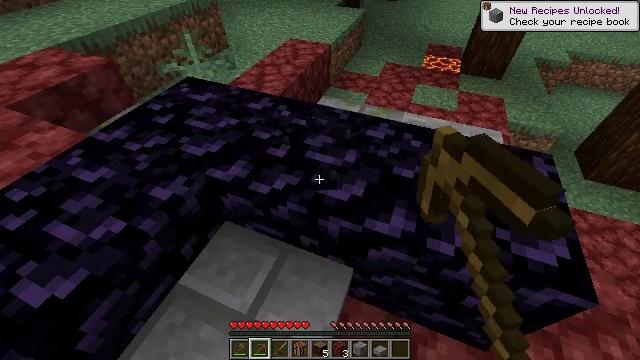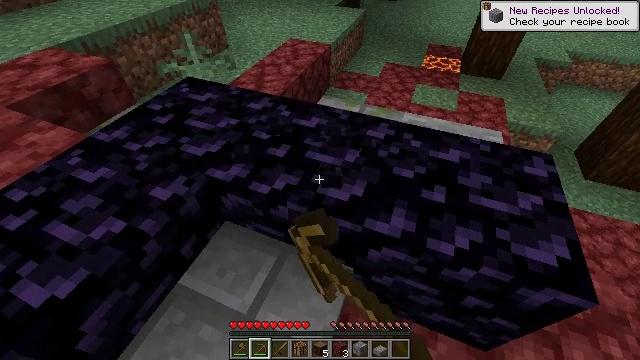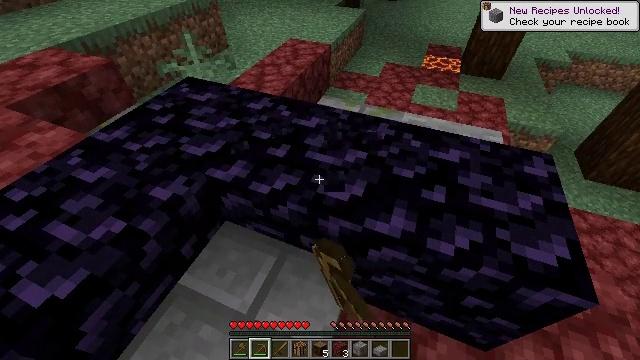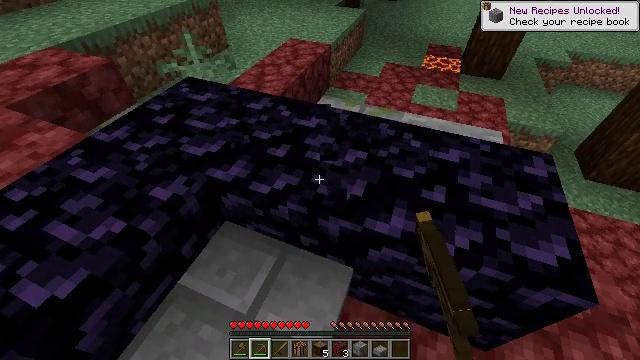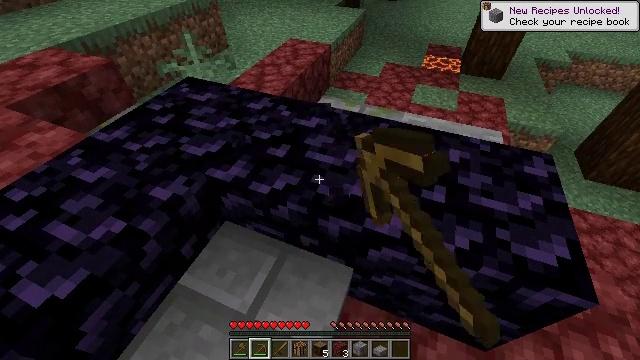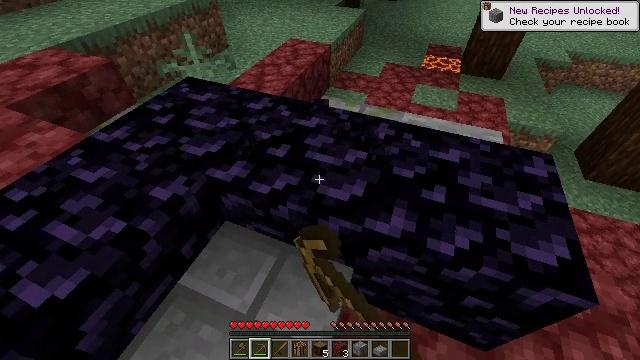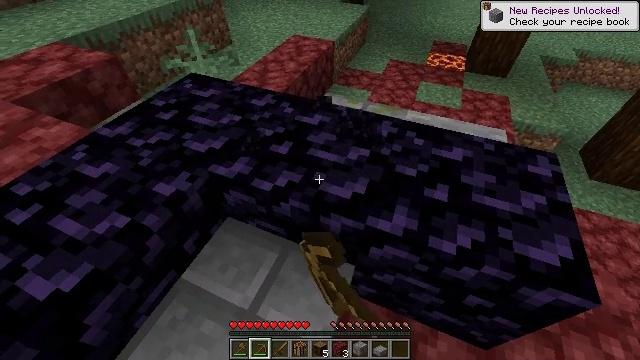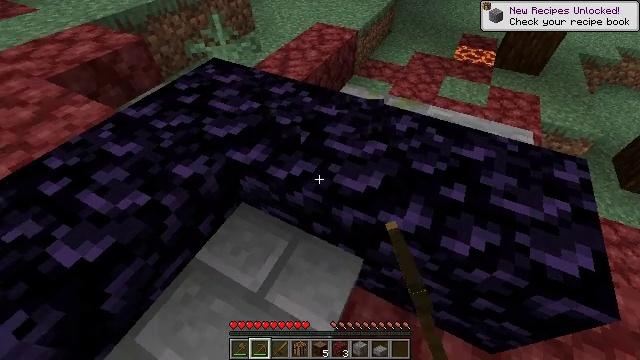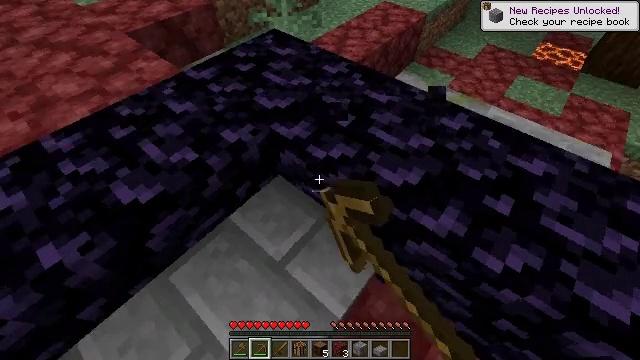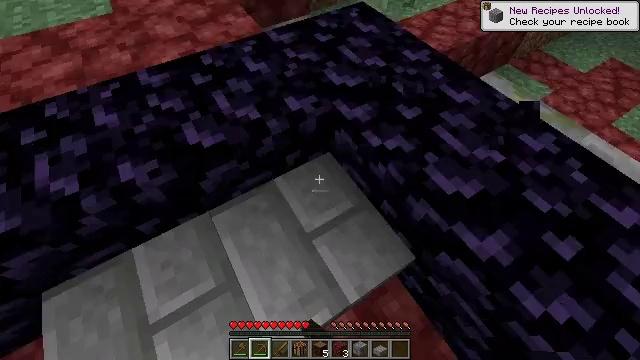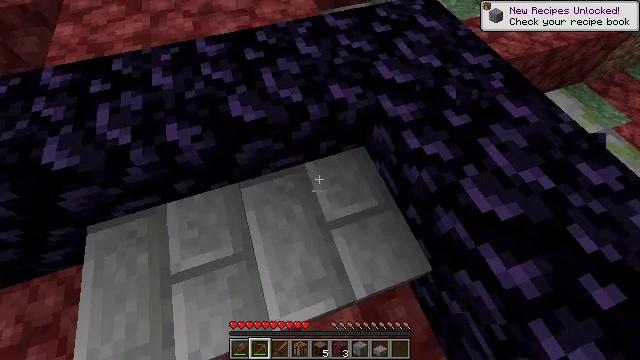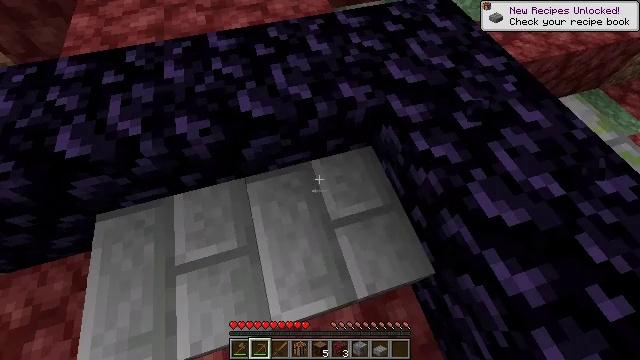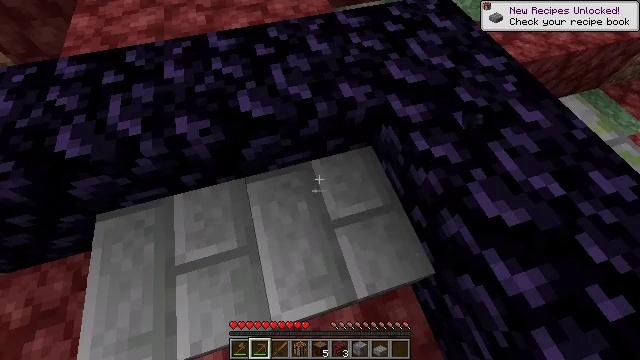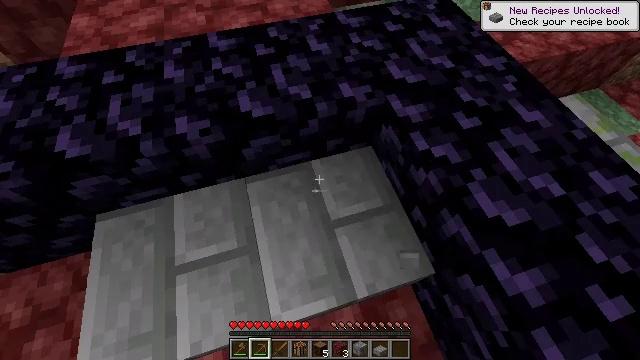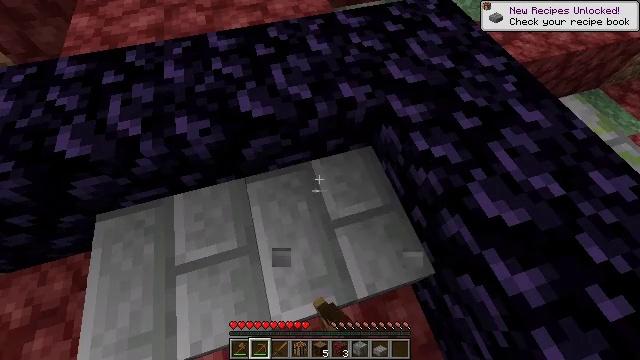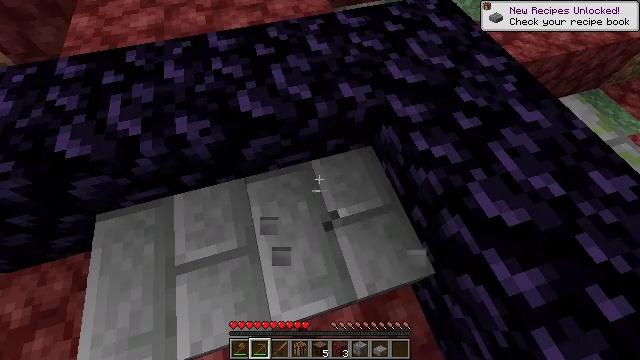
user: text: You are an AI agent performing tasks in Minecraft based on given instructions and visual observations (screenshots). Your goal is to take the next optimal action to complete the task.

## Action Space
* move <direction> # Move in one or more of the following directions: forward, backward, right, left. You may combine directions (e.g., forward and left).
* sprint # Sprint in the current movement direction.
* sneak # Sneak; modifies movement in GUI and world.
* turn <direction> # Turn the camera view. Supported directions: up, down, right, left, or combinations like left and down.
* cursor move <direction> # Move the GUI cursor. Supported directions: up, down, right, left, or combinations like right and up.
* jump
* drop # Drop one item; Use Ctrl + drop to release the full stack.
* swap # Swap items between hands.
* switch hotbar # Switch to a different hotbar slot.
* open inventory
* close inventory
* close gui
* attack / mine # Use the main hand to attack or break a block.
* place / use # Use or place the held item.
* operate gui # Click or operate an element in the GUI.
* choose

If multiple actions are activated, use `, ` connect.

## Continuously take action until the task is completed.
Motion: motion action
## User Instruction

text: Gather the stone brick slab for your inventory.
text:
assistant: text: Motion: attack / mine
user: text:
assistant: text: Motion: attack / mine
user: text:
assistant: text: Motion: attack / mine
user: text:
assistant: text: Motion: attack / mine
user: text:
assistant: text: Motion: attack / mine
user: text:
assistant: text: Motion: attack / mine
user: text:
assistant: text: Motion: turn left and down, attack / mine
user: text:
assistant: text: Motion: turn left and down
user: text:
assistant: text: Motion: turn left and down
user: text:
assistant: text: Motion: turn left and down
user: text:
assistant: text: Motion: turn left
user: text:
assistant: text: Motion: no_op
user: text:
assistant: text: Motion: attack / mine
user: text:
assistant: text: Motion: attack / mine
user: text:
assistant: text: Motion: attack / mine
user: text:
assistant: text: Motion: attack / mine
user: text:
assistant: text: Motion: attack / mine
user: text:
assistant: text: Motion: attack / mine
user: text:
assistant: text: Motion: attack / mine
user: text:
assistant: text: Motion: attack / mine
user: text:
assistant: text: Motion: attack / mine
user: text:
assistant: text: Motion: attack / mine
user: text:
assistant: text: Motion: attack / mine
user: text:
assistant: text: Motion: attack / mine
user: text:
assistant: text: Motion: attack / mine
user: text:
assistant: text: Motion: attack / mine
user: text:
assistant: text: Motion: attack / mine
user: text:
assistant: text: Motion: attack / mine
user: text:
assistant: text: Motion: attack / mine
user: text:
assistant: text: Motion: attack / mine